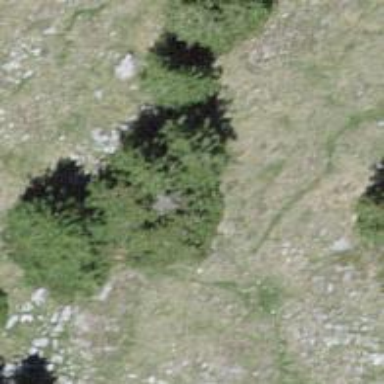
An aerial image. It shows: Needle-leaved tree in its natural environment.